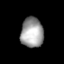
Tissue: lung
Cell type: Myeloid cells
Senescence score: 0.5684
Nuclear area (px): 666
Mean DAPI intensity: 158.695